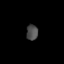
Tissue: lung
Cell type: T cells
Senescence score: 0.163
Nuclear area (px): 177
Mean DAPI intensity: 75.034